Interaction volume radius: 10 \u00c5
Interaction volume height: 15 \u00c5
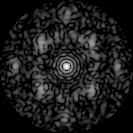
Disorder parameter: 0.5823